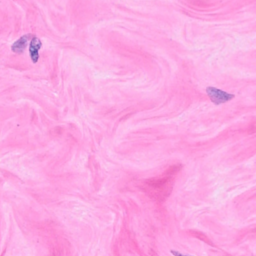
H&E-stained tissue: Breast